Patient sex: F
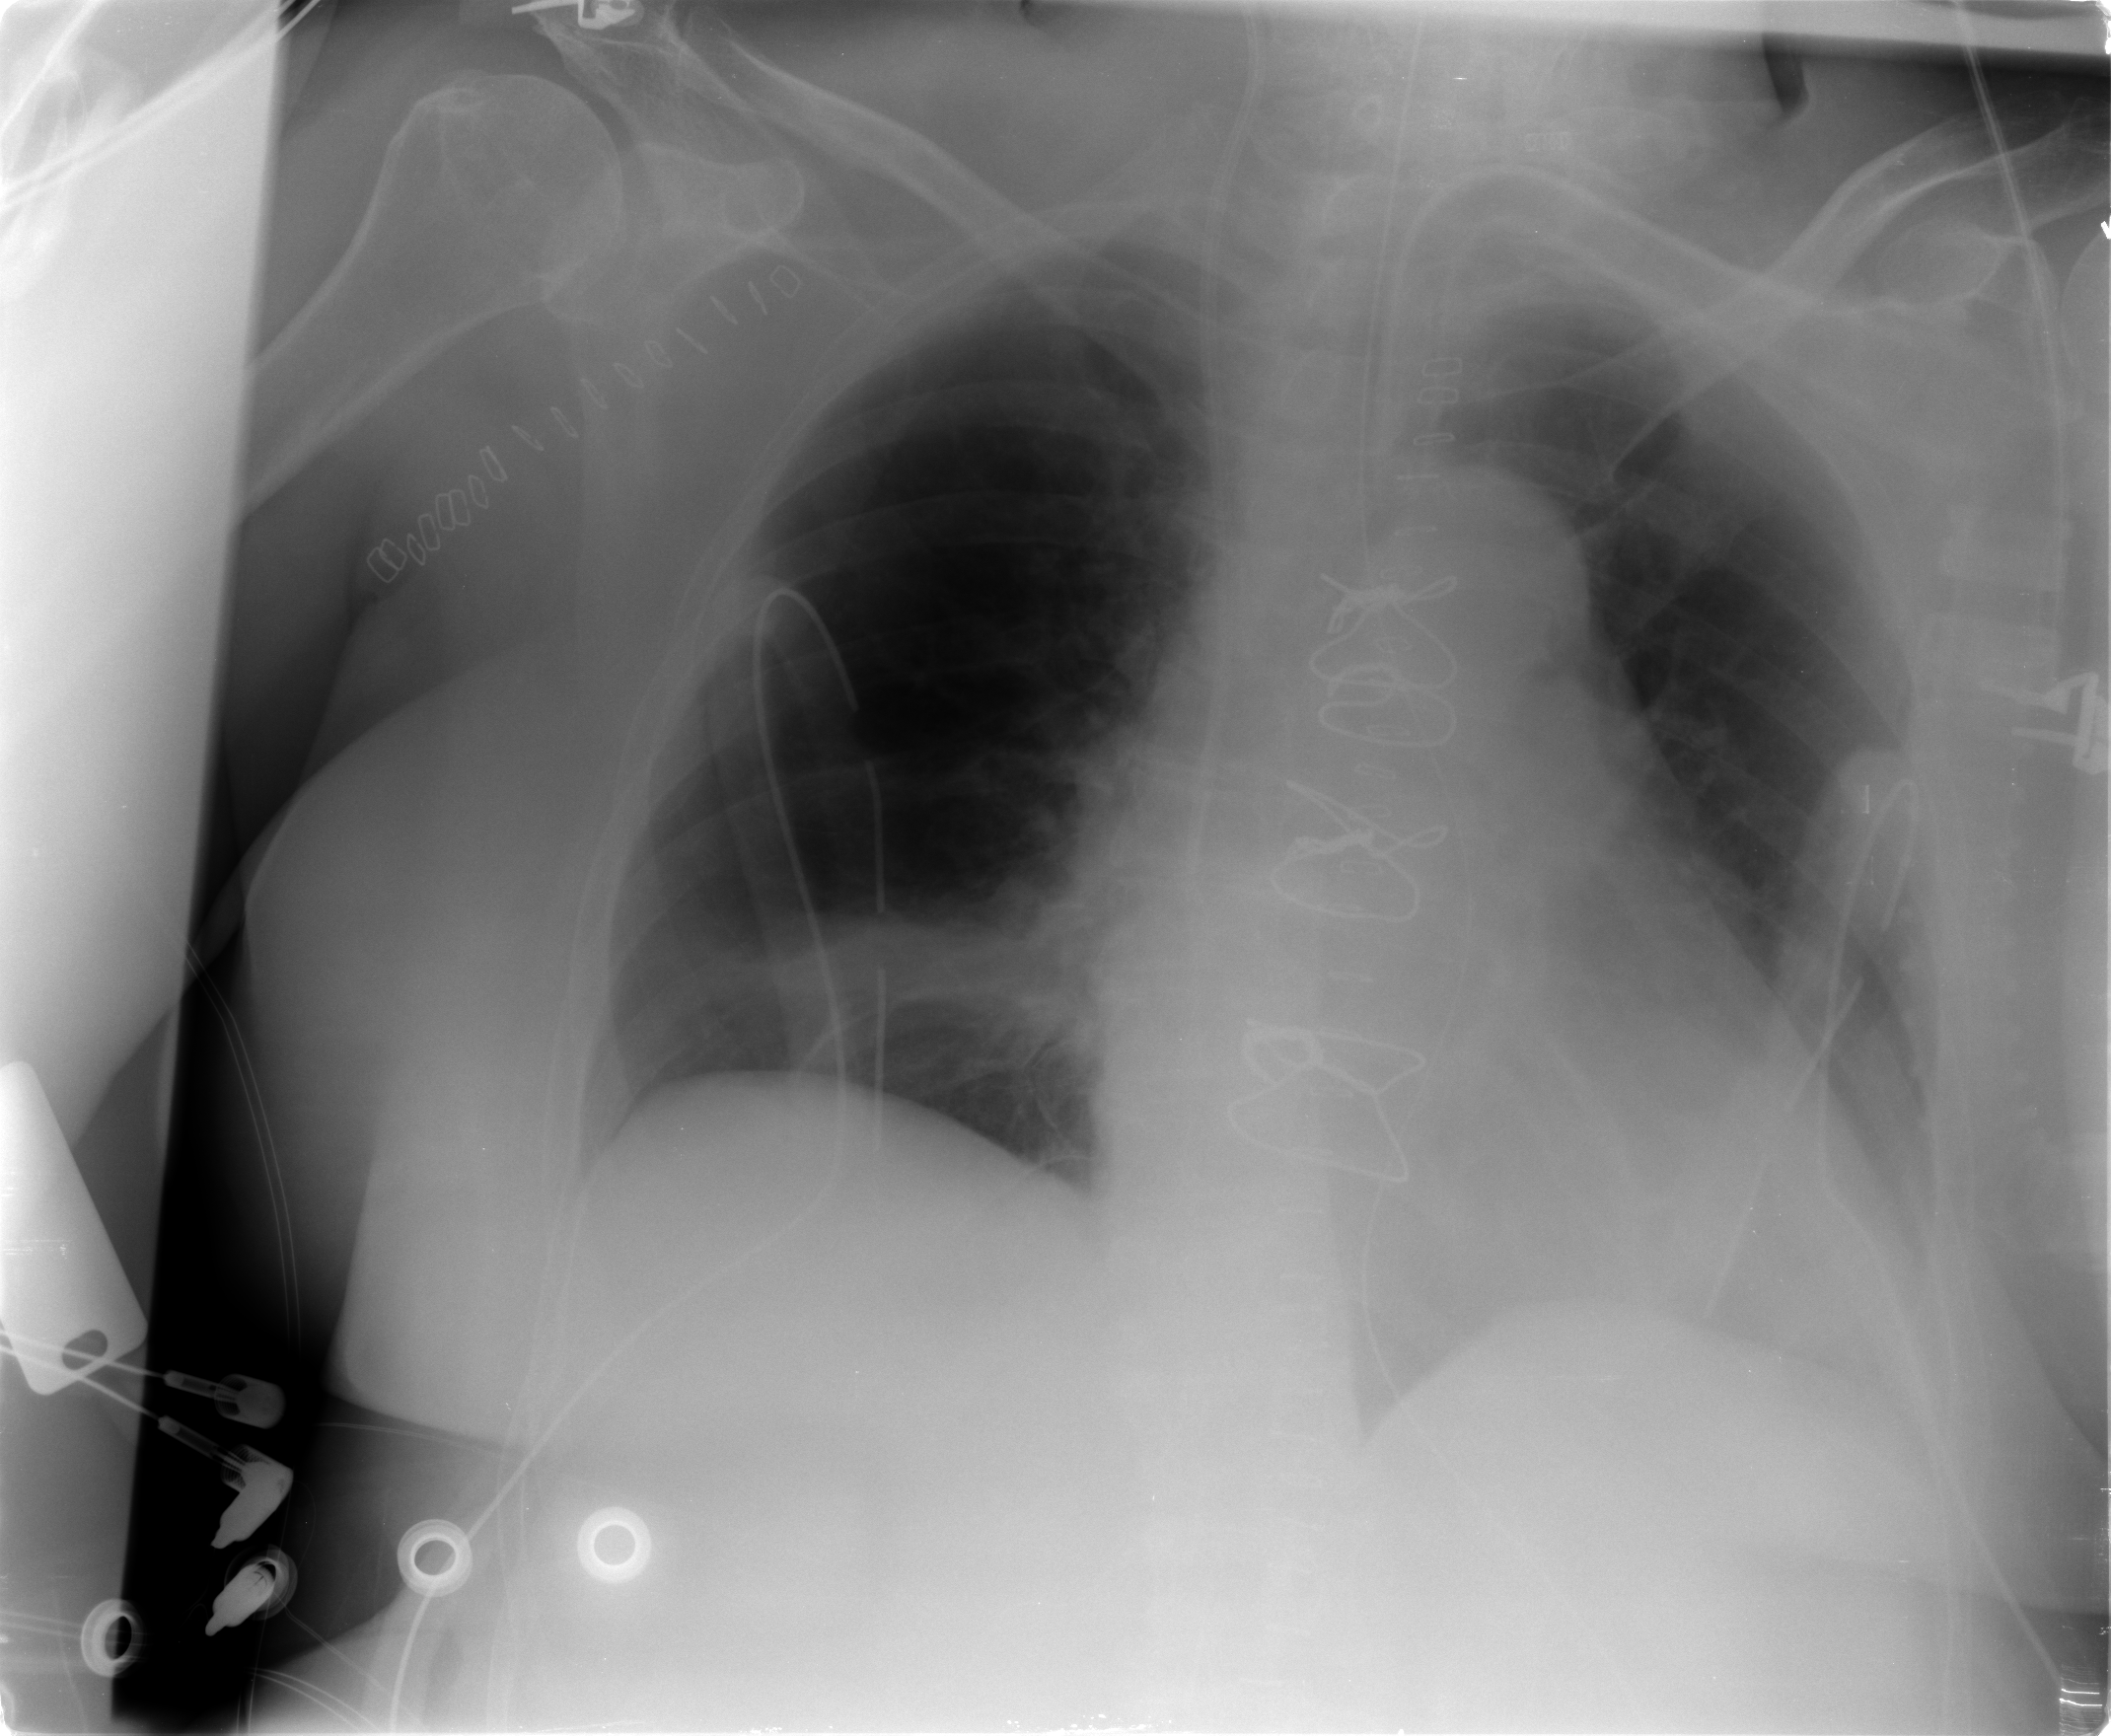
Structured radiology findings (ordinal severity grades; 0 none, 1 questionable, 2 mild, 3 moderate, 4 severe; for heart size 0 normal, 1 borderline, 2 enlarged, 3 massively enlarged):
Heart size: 2
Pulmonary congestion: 0
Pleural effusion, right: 0
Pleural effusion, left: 2
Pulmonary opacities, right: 0
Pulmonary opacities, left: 1
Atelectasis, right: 2
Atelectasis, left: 2